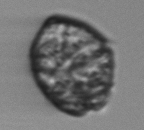
Label: Margalefidinium